Question: I have some kind of a problem with the screensaver preview. This is a simple OpenGL screensaver clearing BG to certain color (purple on image). It must color fill fullscreen, and it does in test-run, but on preview I see only this:

some code:
'''
- (void)initOpengl {
[[openglView openGLContext] makeCurrentContext];
glShadeModel(GL_SMOOTH);
glClearColor(0.5f, 0.3f, 0.8f, 0.5f);
glClearDepth(1.0f);
glEnable(GL_DEPTH_TEST);
glDepthFunc(GL_LEQUAL);
glHint(GL_PERSPECTIVE_CORRECTION_HINT, GL_NICEST);
}
- (void)resize:(NSSize)newSize {
[openglView setFrameSize:newSize];
[[openglView openGLContext] makeCurrentContext];
glViewport(0, 0, (GLsizei)newSize.width, (GLsizei)newSize.height);
glMatrixMode(GL_PROJECTION);
glLoadIdentity();
gluPerspective(30.0f, (GLfloat)newSize.width / (GLfloat)newSize.height,
0.1f, 100.0f);
glMatrixMode(GL_MODELVIEW);
glLoadIdentity();
[[openglView openGLContext] update];
[self setNeedsDisplay:YES];
}
- (void)setFrameSize:(NSSize)newSize {
[super setFrameSize:newSize];
[self resize:newSize];
}
- (void)setFrame:(NSRect)frameRect {
[super setFrame:frameRect];
[self resize:frameRect.size];
}
- (void)drawRect:(NSRect)rect {
[super drawRect:rect];
[[openglView openGLContext] makeCurrentContext];
glClear(GL_COLOR_BUFFER_BIT | GL_DEPTH_BUFFER_BIT);
glLoadIdentity();
glFlush();
}
- (void)animateOneFrame {
[self setNeedsDisplay:YES];
}
'''
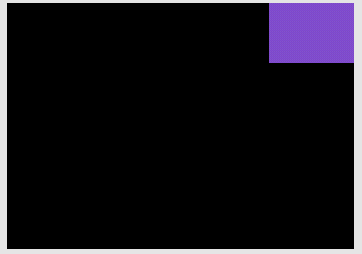
Answer: Very stupid mistake, issue solved.
Instead of
[openglView setFrameSize:newSize];
I should've used
[openglView setFrame:...];
with the proper arguments